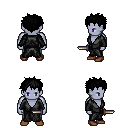
a pixel art fantasy rpg character, male body template, dark elf, purple skin, gray robe, teal pants, black bedhead hairstyle, brown shoes, dagger, four views (front, back, left, right), 2x2 character sprite sheet, small pixel art, hard edges, no anti-aliasing